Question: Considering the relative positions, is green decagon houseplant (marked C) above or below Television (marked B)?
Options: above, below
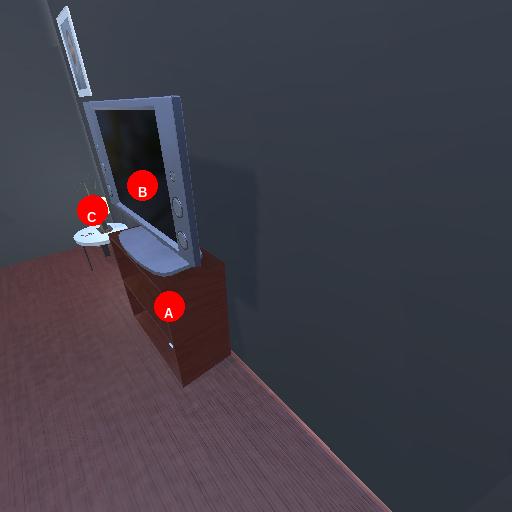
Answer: above